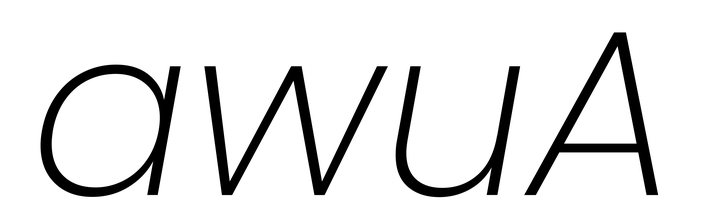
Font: Poppins-ExtraLightItalic